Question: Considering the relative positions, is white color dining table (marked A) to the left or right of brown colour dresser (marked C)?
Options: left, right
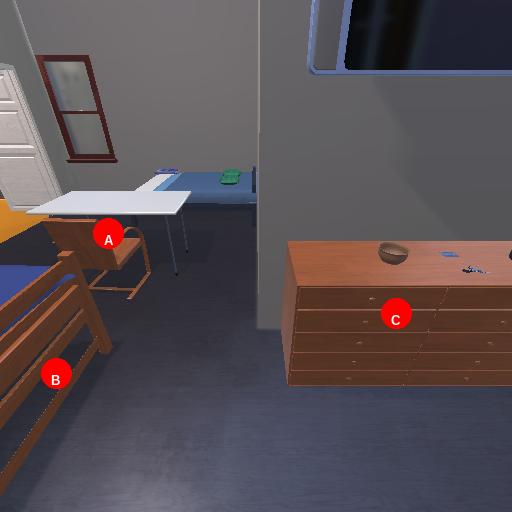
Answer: left